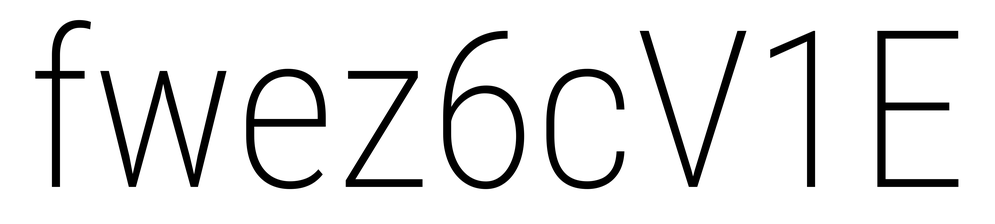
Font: Roboto_Condensed_ExtraLight